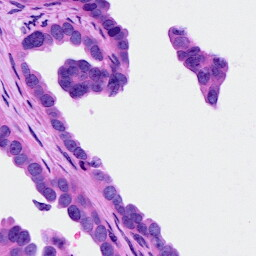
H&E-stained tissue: Ovarian